Field crop: maize
Growth stage: 2
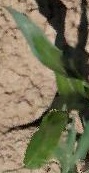
Species: maize